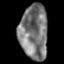
Tissue: lung
Cell type: Others
Senescence score: 0.2359
Nuclear area (px): 1514
Mean DAPI intensity: 121.234